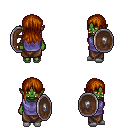
a pixel art fantasy rpg character, female body template, orc, green skin, chain tabard jacket, robe skirt, brunette unkempt hairstyle, bracelets, white slippers, shield, four views (front, back, left, right), 2x2 character sprite sheet, small pixel art, hard edges, no anti-aliasing